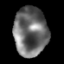
Tissue: lung
Cell type: Epithelial cells
Senescence score: 0.144
Nuclear area (px): 1607
Mean DAPI intensity: 108.535